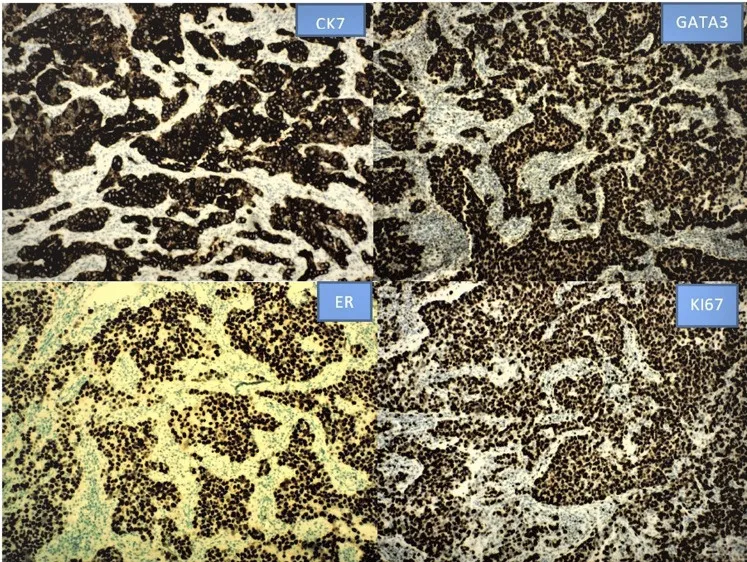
The positive IHC staining for CK7, GATA3 and ER with high Ki67 labeling index is illustrated as below. Other stains are not shown.
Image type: pathology (immunostaining)